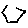
Label: hexagon